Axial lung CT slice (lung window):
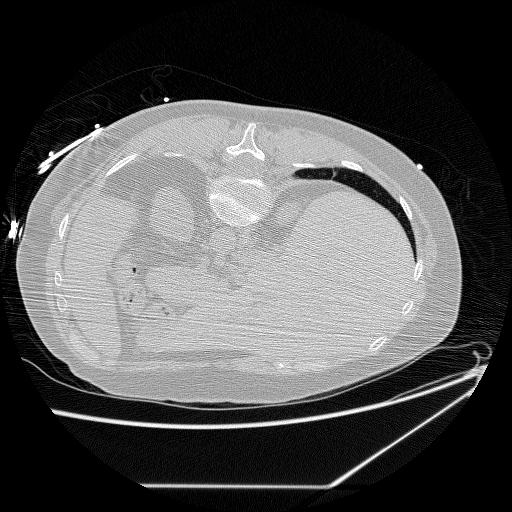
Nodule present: no